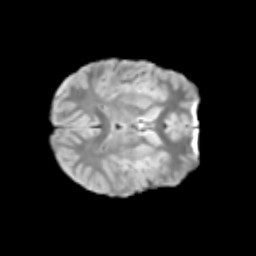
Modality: T2w
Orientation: axial
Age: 11
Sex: male
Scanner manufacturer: siemens
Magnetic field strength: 3 T
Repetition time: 3.8 s
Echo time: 0.07 s